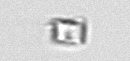
Label: Bacillariophyceae_morphotype1